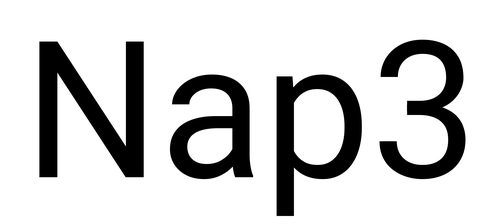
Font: Roboto_Regular